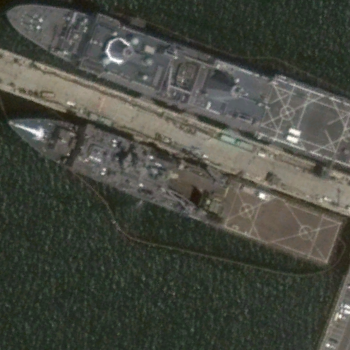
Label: combat